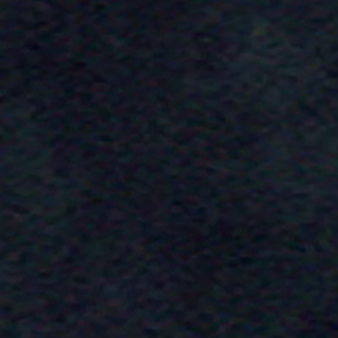
Label: other